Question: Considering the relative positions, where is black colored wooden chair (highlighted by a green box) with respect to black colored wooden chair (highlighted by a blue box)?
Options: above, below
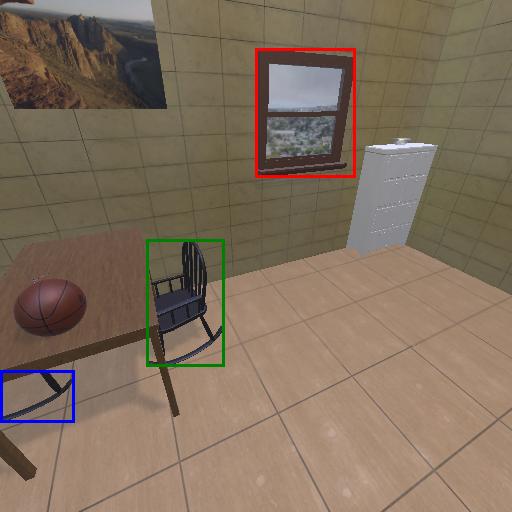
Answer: above